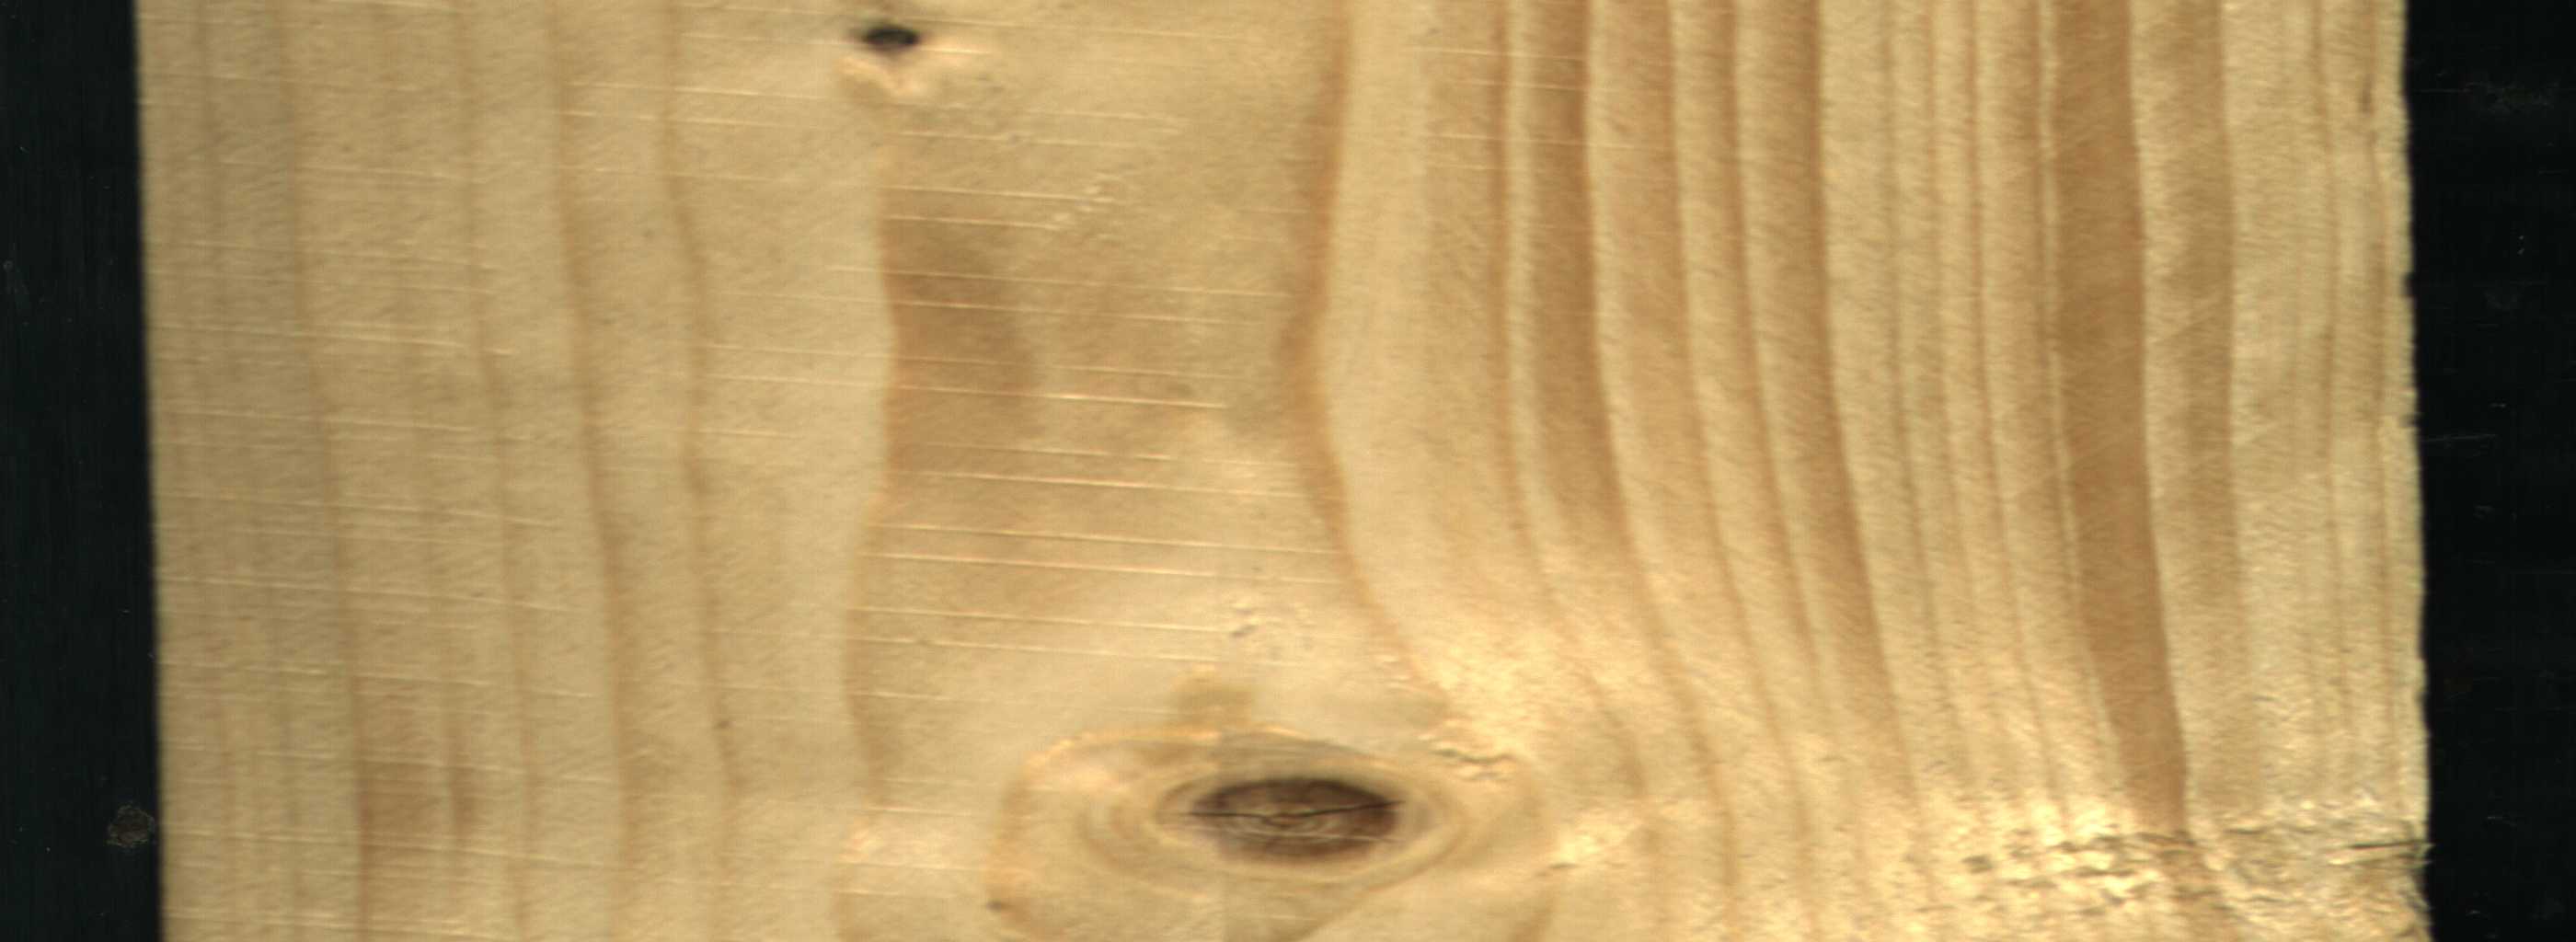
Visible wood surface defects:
knot_with_crack
Dead_Knot